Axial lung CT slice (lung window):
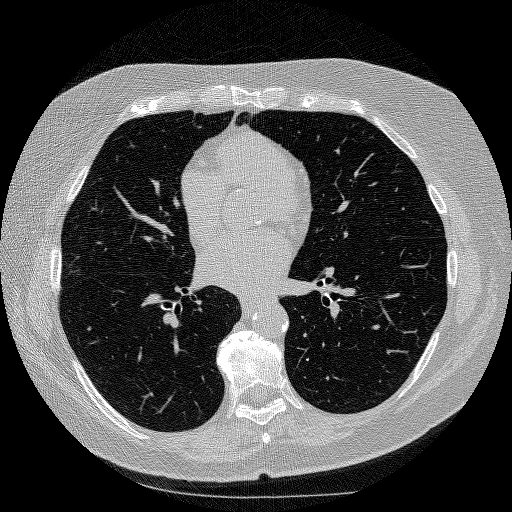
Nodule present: no